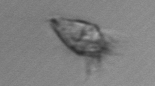
Label: Paratontonia_gracillima